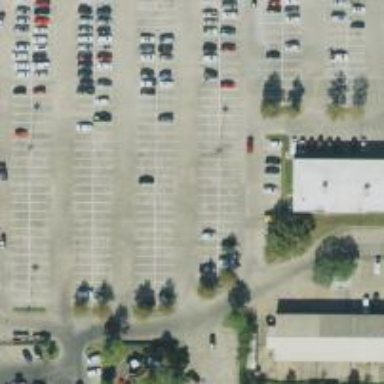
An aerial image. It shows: Parking space.